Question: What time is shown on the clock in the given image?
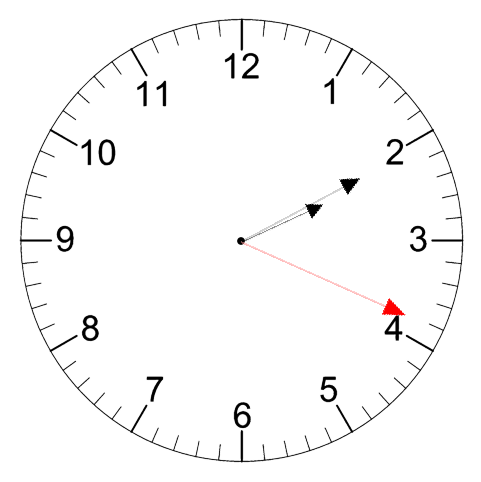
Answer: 02:10:19